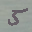
Label: 5